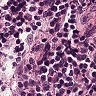
Metastatic tissue present: no